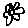
Label: flower